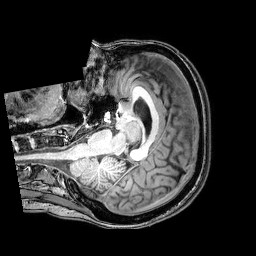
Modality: T1w
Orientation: axial
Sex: female
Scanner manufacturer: philips
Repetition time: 0.008116 s
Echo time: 0.00371 s